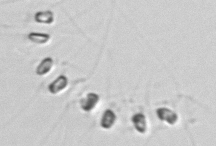
Label: Chaetoceros_socialis